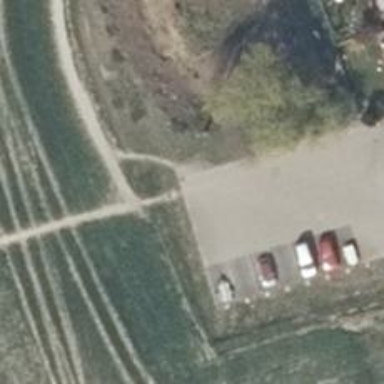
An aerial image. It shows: Parking aisle designated as service road.